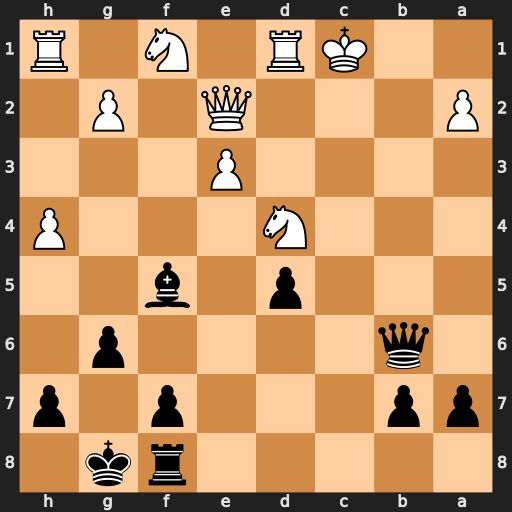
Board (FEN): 5rk1/pp3p1p/1q4p1/3p1b2/3N3P/4P3/P3Q1P1/2KR1N1R
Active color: b
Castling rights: -
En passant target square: -
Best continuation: Qb1+ Kd2 Qb4+